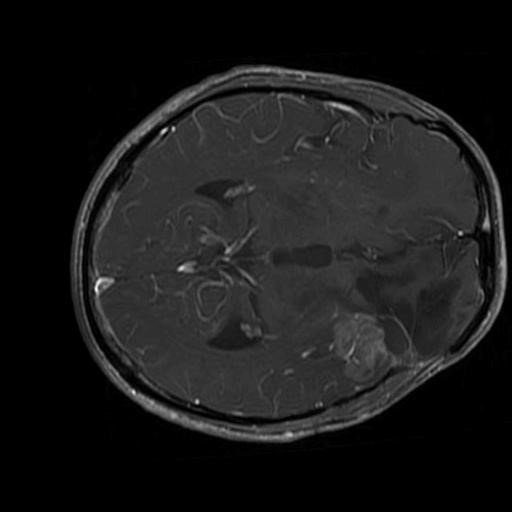
Label: brain_glioma